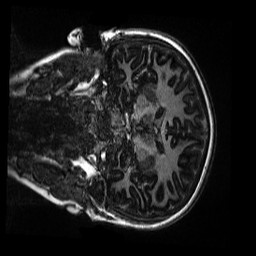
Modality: MP2RAGE
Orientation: coronal
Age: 9
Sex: female
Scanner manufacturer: siemens
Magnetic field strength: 3 T
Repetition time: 4 s
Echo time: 0.00303 s